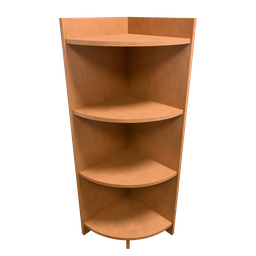
Label: furniture